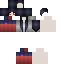
A female human skin with dark skin, wearing brown bald dressed in a blue hoodie and red pants, featuring a closed mouth.